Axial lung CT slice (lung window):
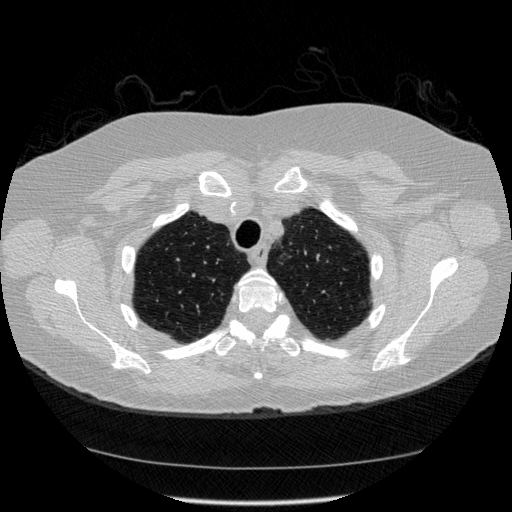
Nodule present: no